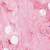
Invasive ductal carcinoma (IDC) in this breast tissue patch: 0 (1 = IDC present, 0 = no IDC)